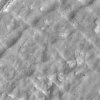
Atmospheric dust classification: not_dusty